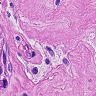
Metastatic tissue present: yes